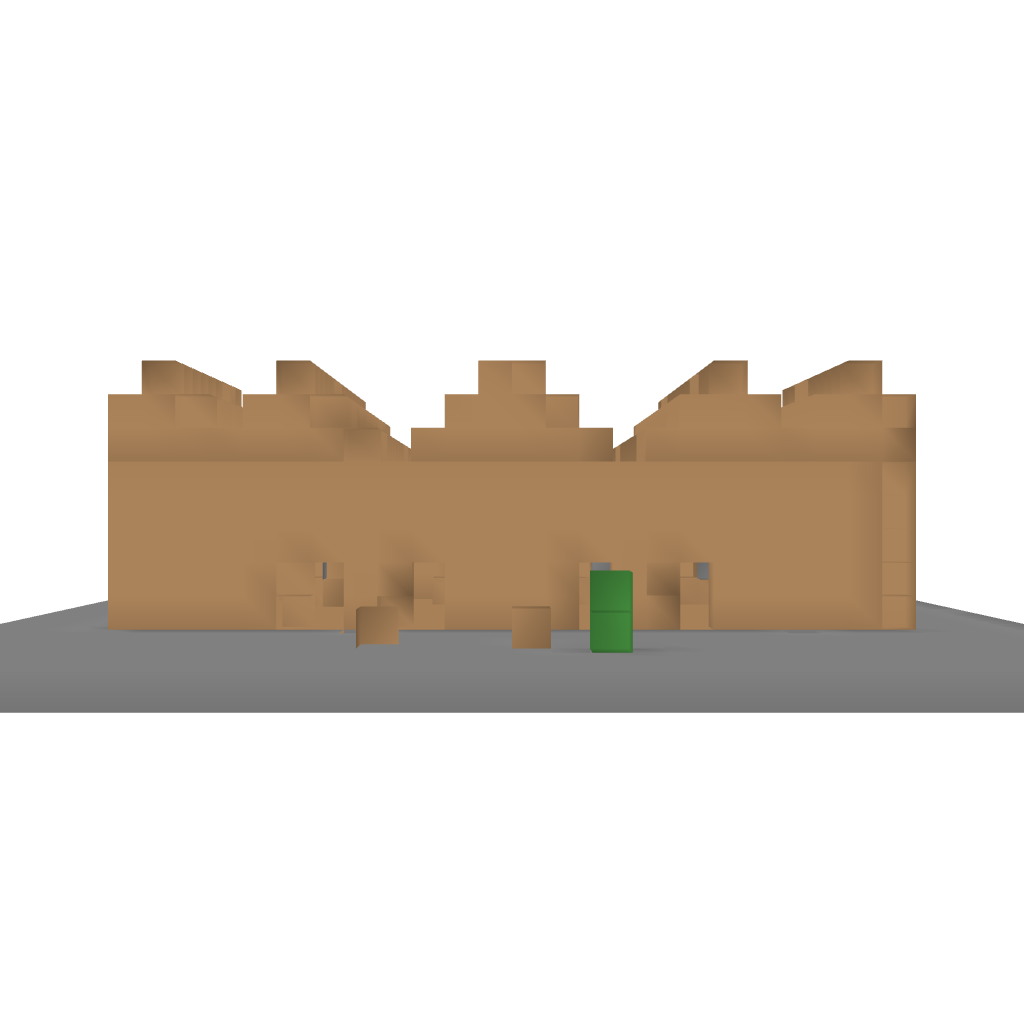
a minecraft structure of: minecart station by zerte bad low quality